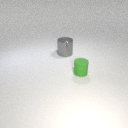
small green rubber cylinder in front of large gray metal cylinder